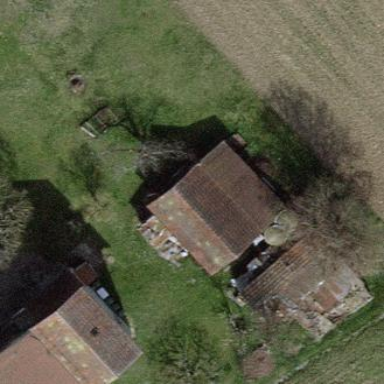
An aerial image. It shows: Shed building.